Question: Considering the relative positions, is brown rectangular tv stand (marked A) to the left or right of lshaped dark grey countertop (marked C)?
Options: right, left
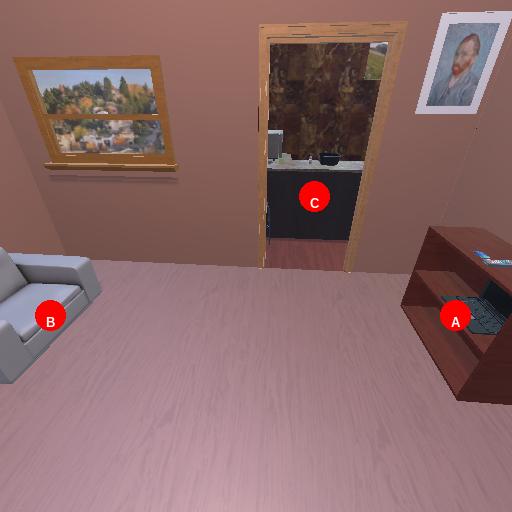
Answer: right